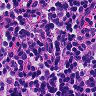
Metastatic tissue present: no